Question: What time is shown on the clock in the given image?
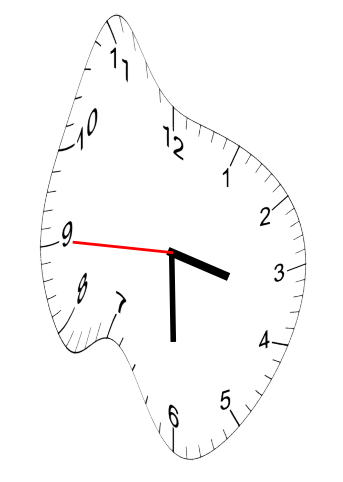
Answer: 03:29:45